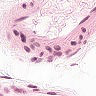
Metastatic tissue present: no